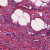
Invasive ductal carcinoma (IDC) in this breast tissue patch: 1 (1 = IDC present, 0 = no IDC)